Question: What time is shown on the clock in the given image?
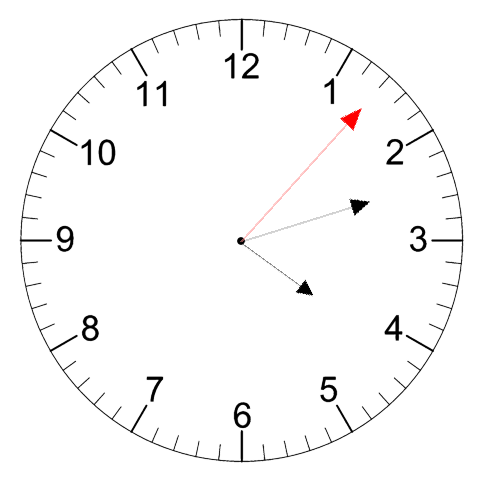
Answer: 04:12:07